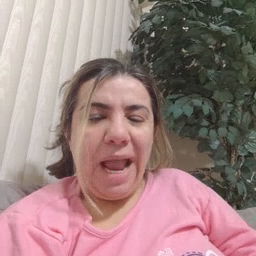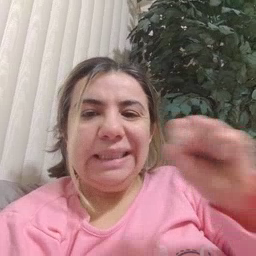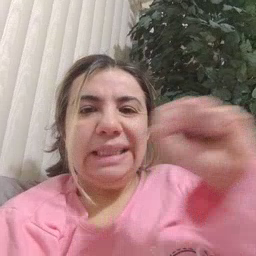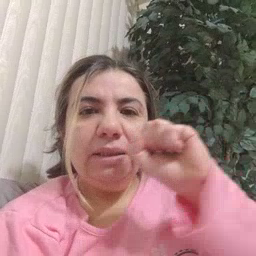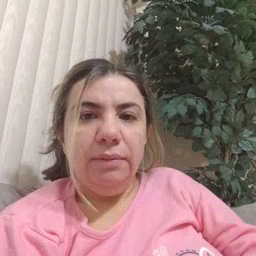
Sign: carrot